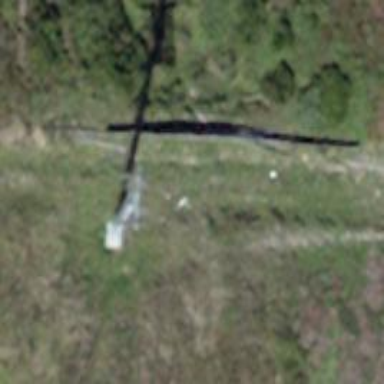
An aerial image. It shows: Pylon used for aerialway.